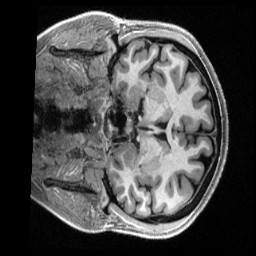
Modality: T1w
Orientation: coronal
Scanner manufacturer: siemens
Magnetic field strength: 3 T
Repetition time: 2.5 s
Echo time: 0.00231 s